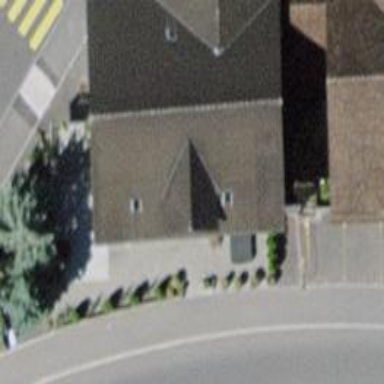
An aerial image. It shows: Bar.